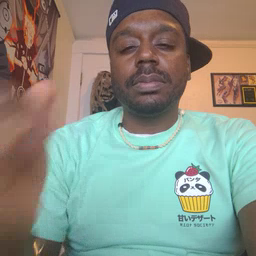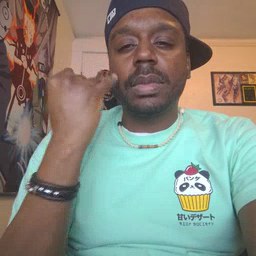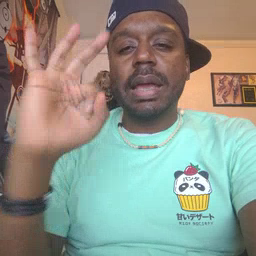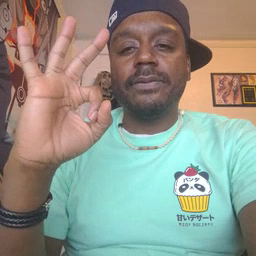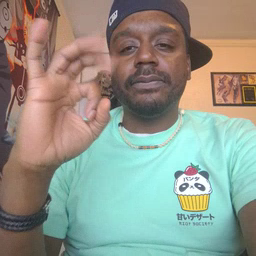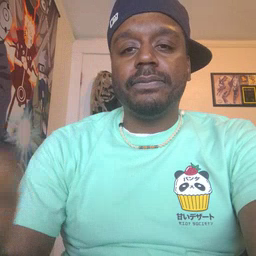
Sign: if